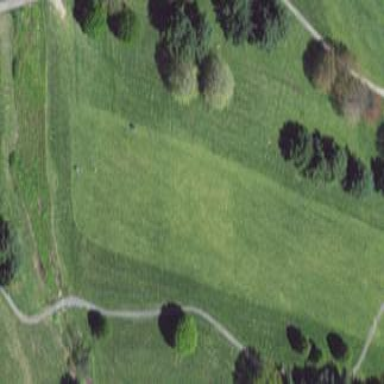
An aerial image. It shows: Golf fairway surrounded by grass.